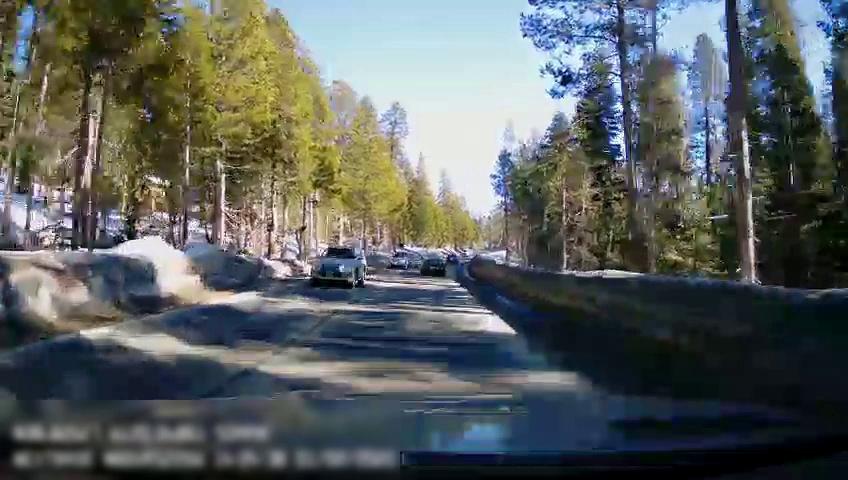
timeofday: Day
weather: Snowy
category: Drivable Space
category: Vehicles | Car
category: Vehicles | Car
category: Vehicles | SUV
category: Vehicles | SUV